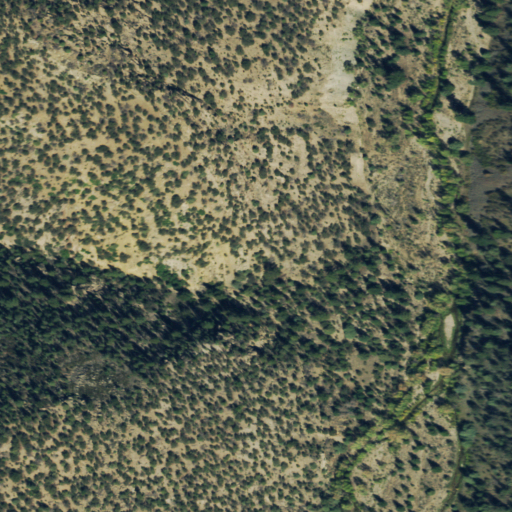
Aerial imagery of valley in Colorado named Hells Hole Gulch containing evergreen forest, shrub, herbaceous wetlands, and woody wetlands